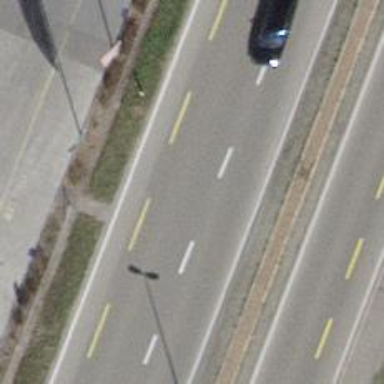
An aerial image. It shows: Asphalt road classified as primary highway.